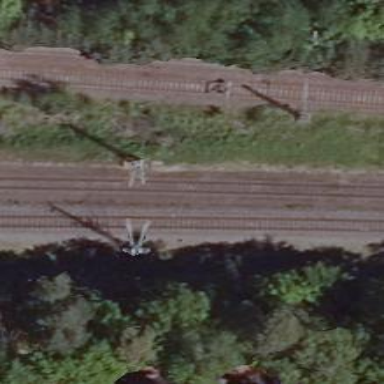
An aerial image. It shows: Railway signal with catenary mast milestone present.